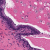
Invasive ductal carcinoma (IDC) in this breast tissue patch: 0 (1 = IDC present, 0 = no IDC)